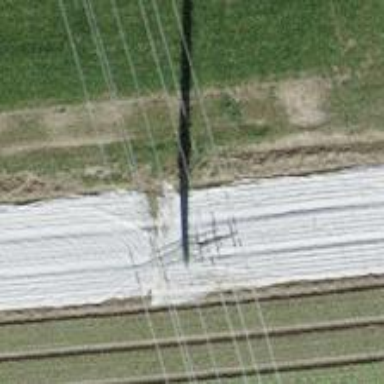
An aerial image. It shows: Minor power line.